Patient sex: M
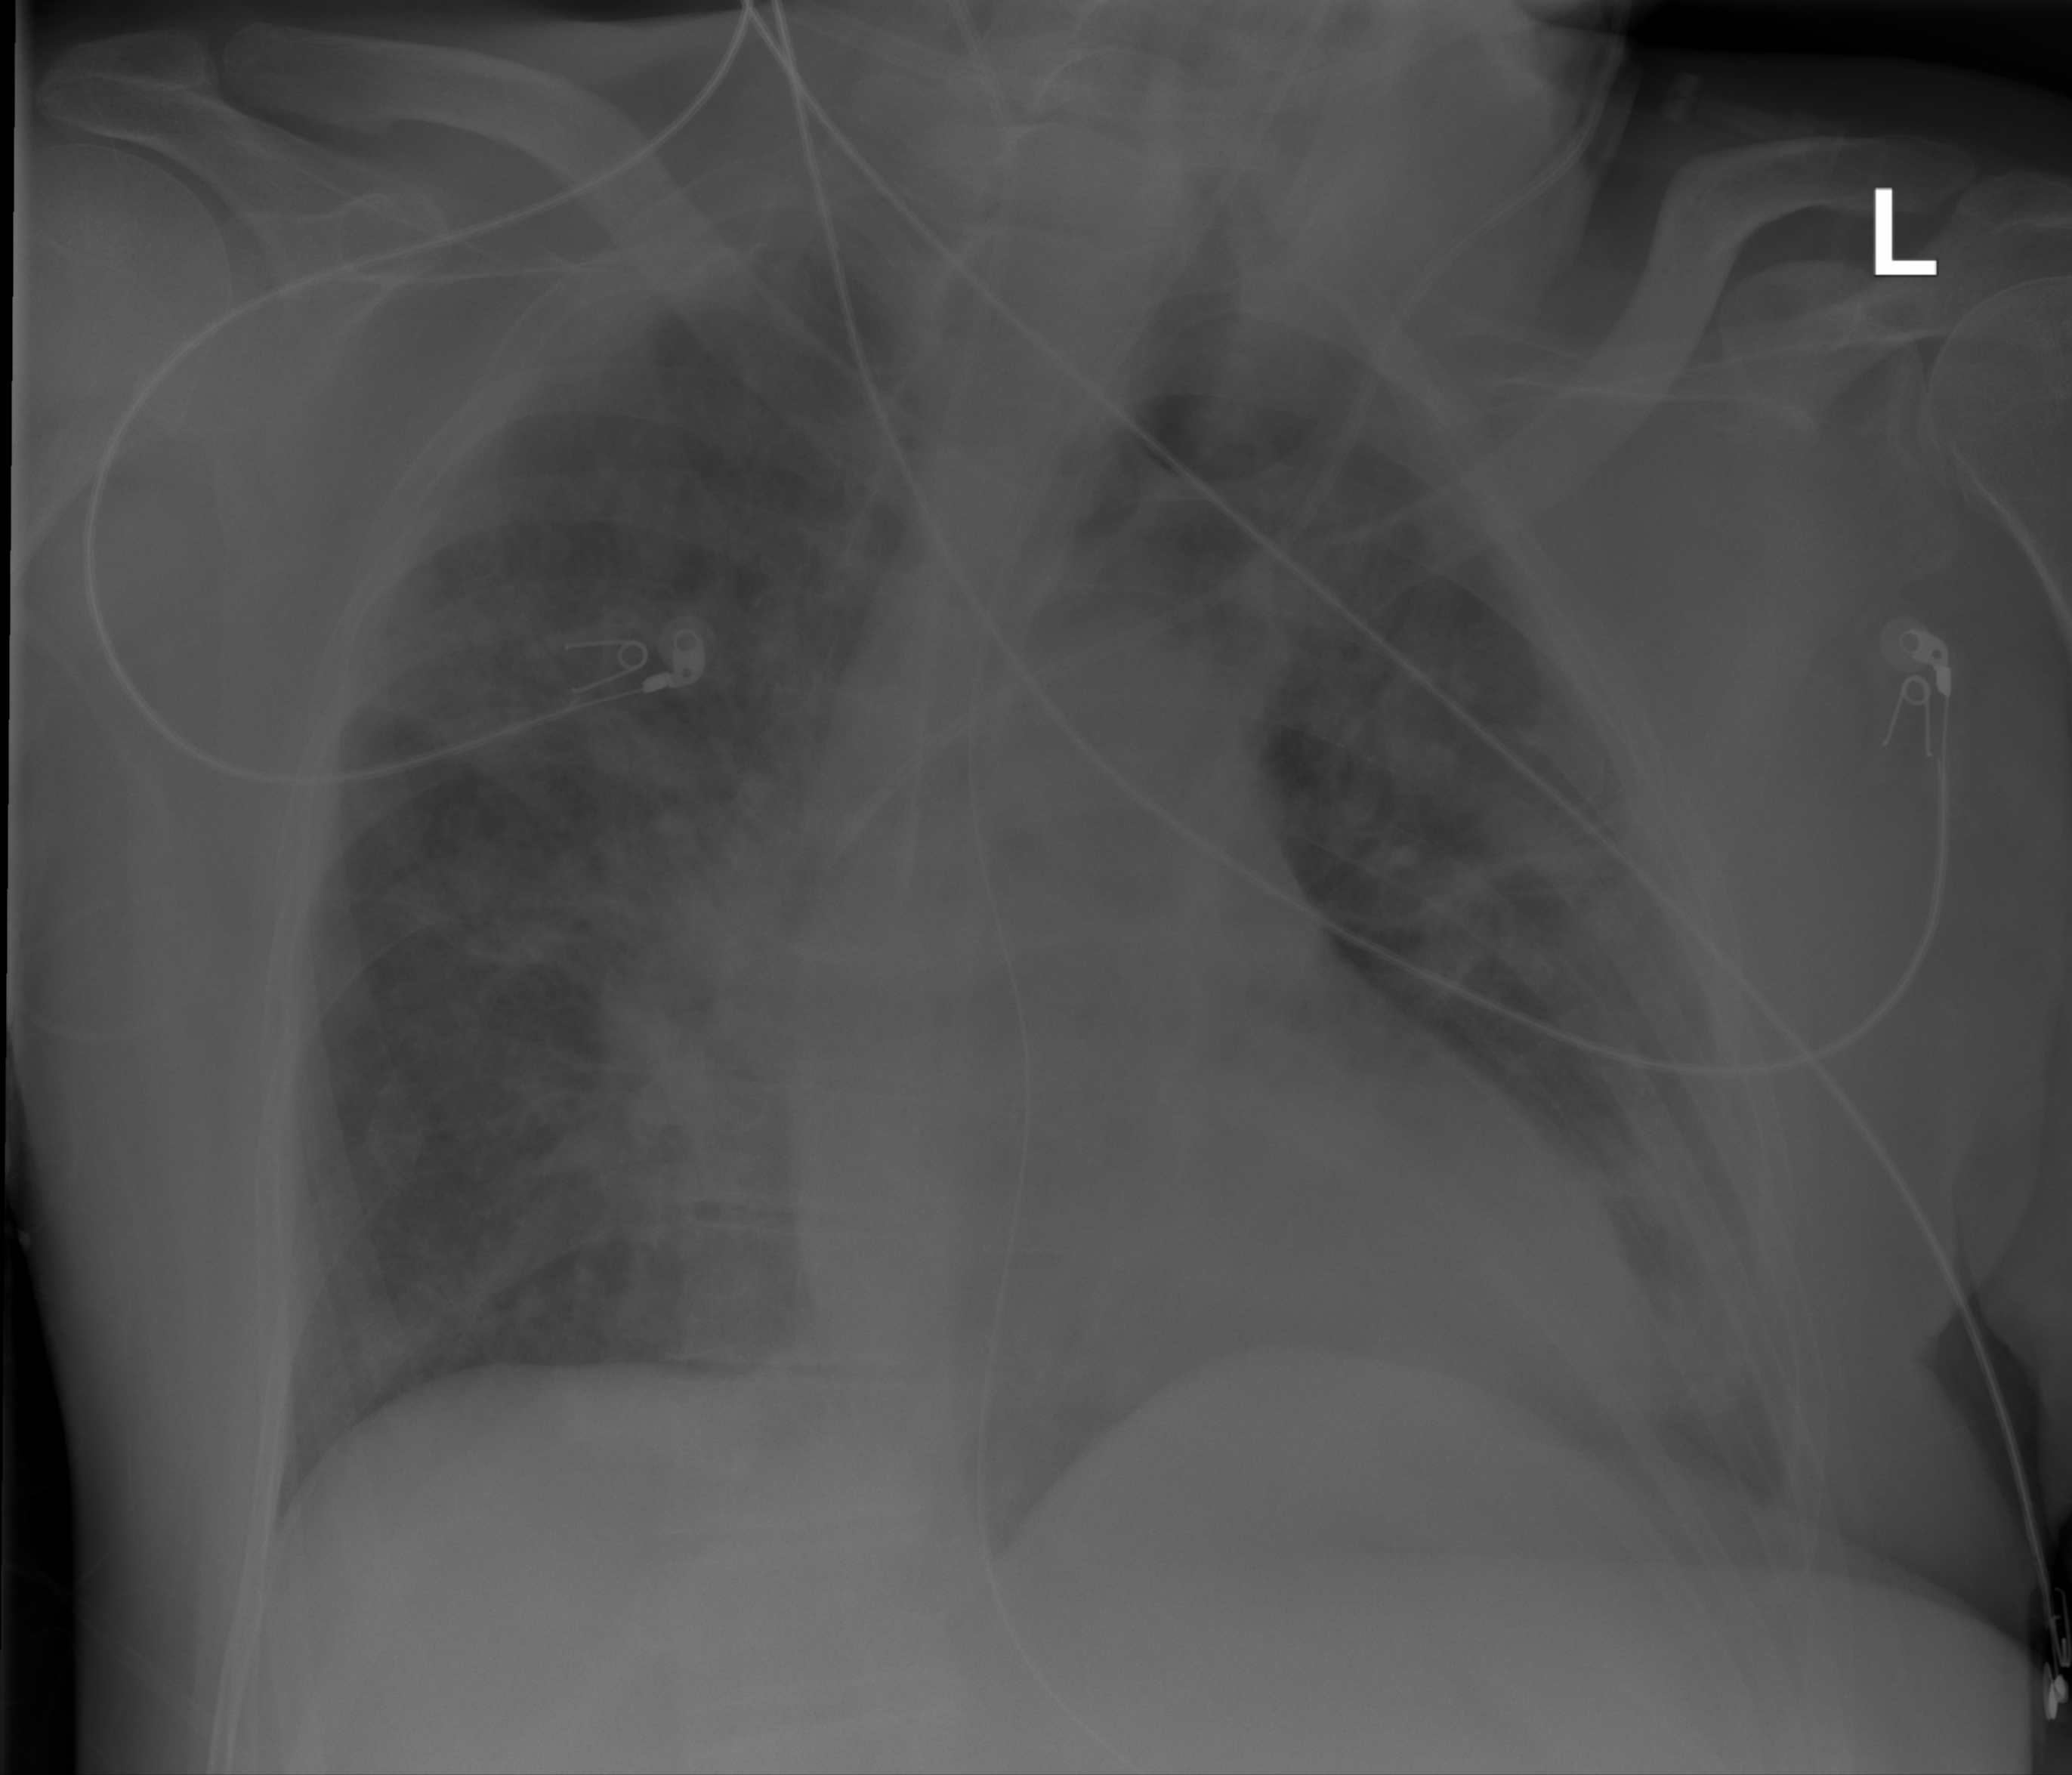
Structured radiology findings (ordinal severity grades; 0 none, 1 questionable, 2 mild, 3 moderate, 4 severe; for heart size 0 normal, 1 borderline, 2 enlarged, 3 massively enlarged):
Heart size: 1
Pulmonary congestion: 1
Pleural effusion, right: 0
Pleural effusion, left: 2
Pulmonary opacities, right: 3
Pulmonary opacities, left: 3
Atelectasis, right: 2
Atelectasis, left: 2